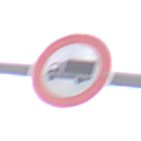
Verkehrszeichen: VerbotFuerKraftfahrzeugeUeberDreiKommaFuenfTonnen
Umgebung: Outdoor, Suburban
Tageszeit: Midday
Wetter: Overcast
Licht: Natural
Jahreszeit: NotSpecified
Kontrast: LowContrast